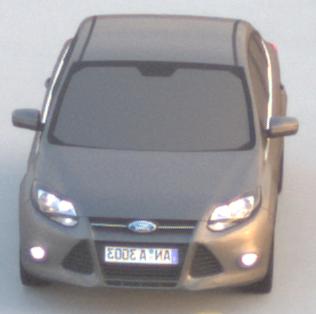
Make: Ford
Model: Focus 1.6 Ti-VCT
Detailed model: Focus (III)
Model produced from: 2011/09
Model produced until: 2014/09
Doors: 5
Color: gray
Road condition: dry road
Daytime: sunrise or sunset
Contrast: medium contrast